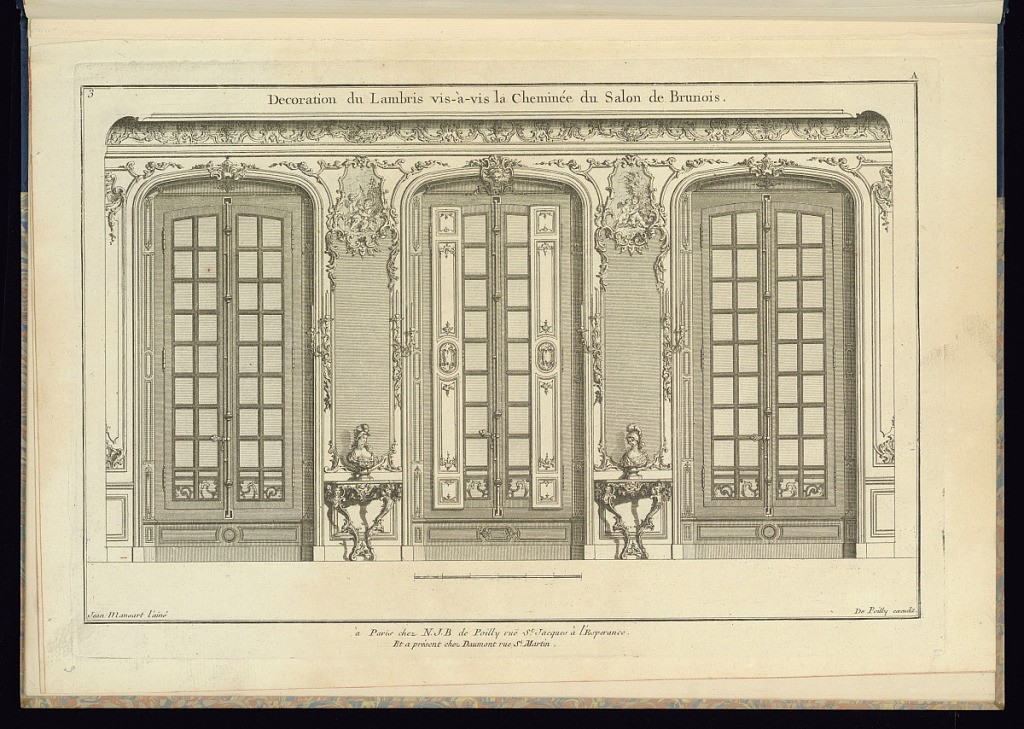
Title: Decoration du Lambris vis-à-vis la Cheminée du Salon de Brunois
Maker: Jean Mansart de Jouy, French, 1705 - 1783
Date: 1750–75
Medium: Etching and engraving on laid paper
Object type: Print
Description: An architectural design print depicting an interior wall elevation for a Drawing Room in the Châteaux de Brunoy, designed by Jean Mansart de Jouy for Jean Pâris de Monmartel, marquis de Brunoy. The wall features three glass paneled double doors with paneled (boiseries) shutters. Wrought-iron balcony balustrades are visible through the doors. The wall is decorated with rococo paneling (boiseries). Two narrow wall mirrors, with over mirror paintings, and console tables supporting sculpted portrait buts of women wearing feathered helmets, flank the central doors. Wall sconces with two candles each on either side of the mirrors. The paneling (boiserie) is decorated with rococo motifs - feathers, c-scrolls, s-scrolls, fleurons, scrolling leaves (rinceaux), and shells. The plate is titled, numbered, and signed with a scale below the design.